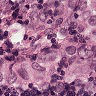
Metastatic tissue present: yes